Interaction volume radius: 10 \u00c5
Interaction volume height: 15 \u00c5
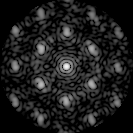
Disorder parameter: 0.4134